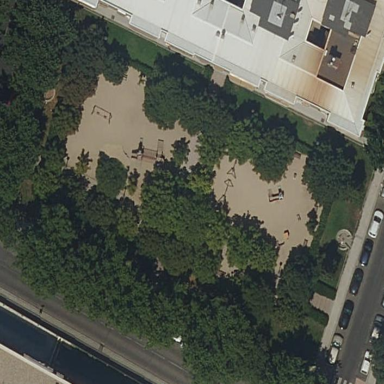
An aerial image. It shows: Park.